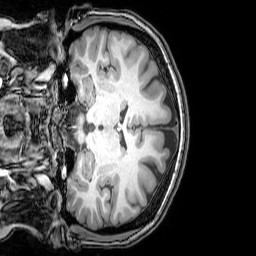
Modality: T1w
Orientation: coronal
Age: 25
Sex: female
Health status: healthy
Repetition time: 0.081 s
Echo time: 0.037 s